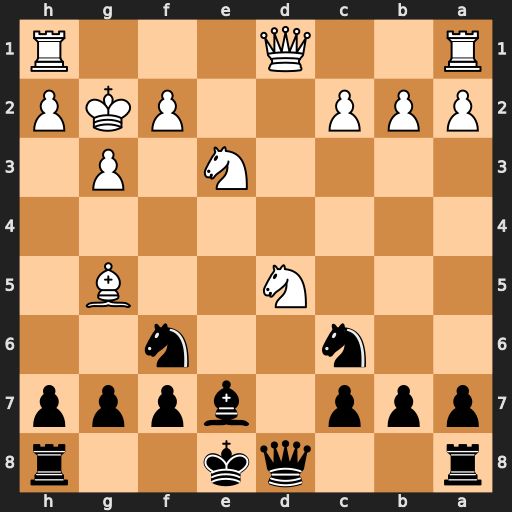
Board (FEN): r2qk2r/ppp1bppp/2n2n2/3N2B1/8/4N1P1/PPP2PKP/R2Q3R
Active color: b
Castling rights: kq
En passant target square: -
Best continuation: Nxd5 Nxd5 Bxg5